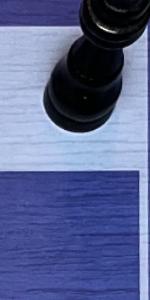
Label: Empty